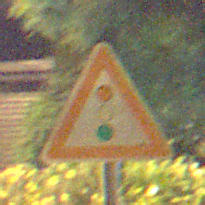
Verkehrszeichen: Lichtzeichenanlage
Umgebung: Outdoor, Suburban
Tageszeit: Night
Wetter: PartlyCloudy
Licht: Artificial
Jahreszeit: NotSpecified
Kontrast: HighContrast